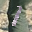
Label: 1